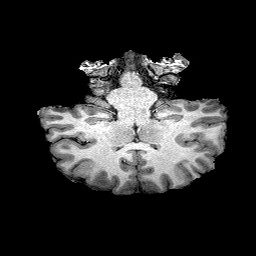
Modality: T1w
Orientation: sagittal
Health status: healthy